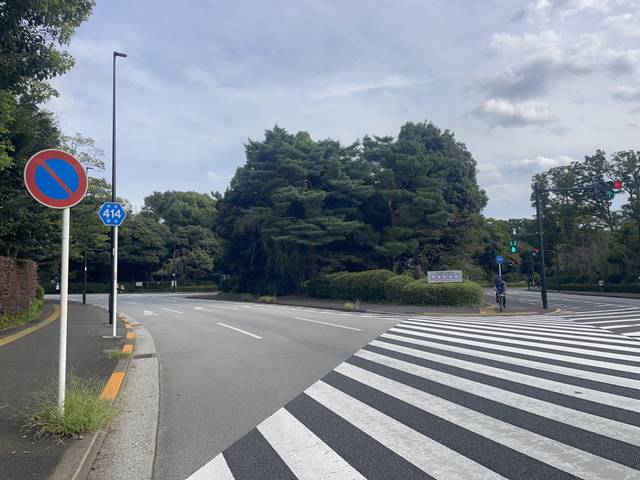
Region: Japan
Coordinates: 35.677, 139.72